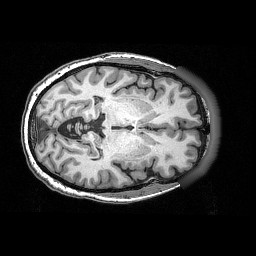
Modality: T1w
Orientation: axial
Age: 59
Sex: female
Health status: ill
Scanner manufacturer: siemens
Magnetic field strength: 3 T
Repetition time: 0.0025 s
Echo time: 0.00336 s